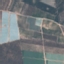
Label: PermanentCrop